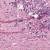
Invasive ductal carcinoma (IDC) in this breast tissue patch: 1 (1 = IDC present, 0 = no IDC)